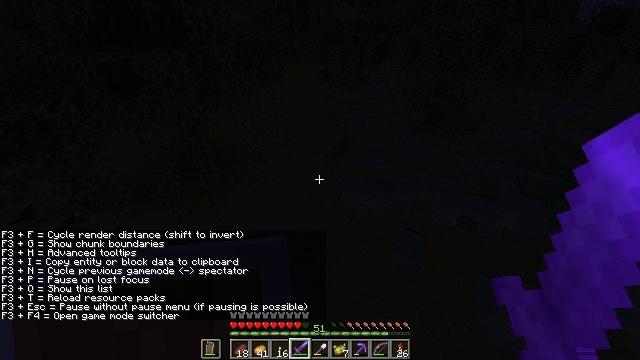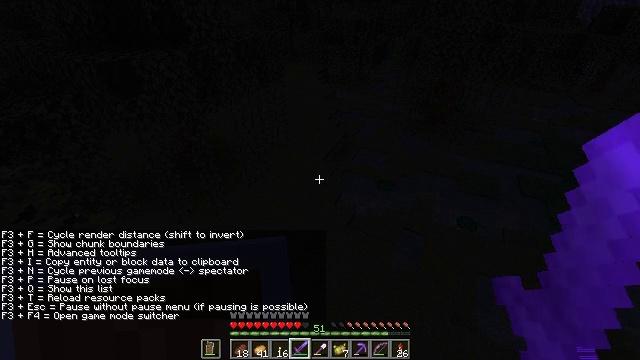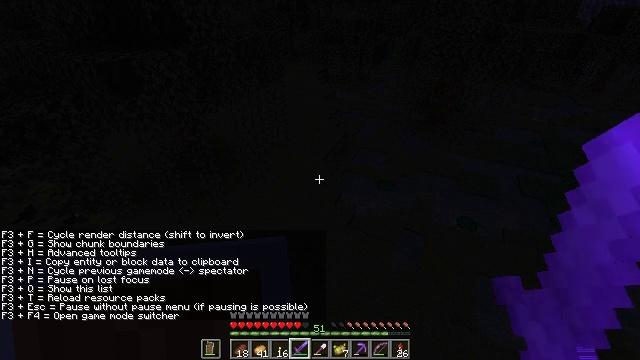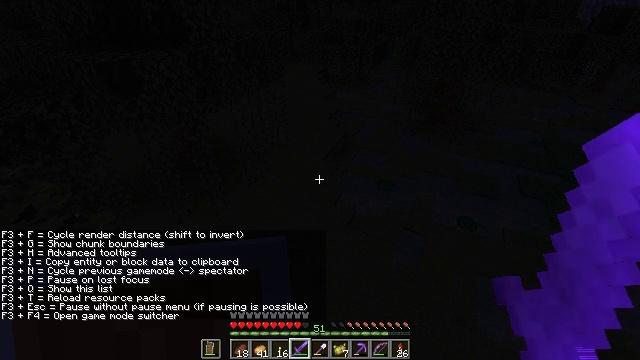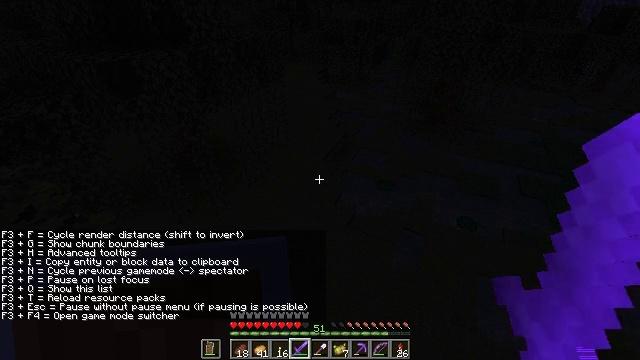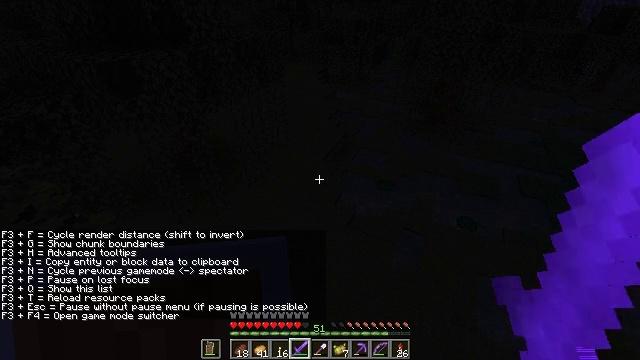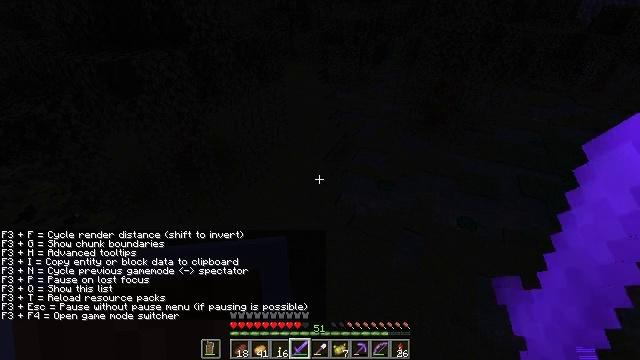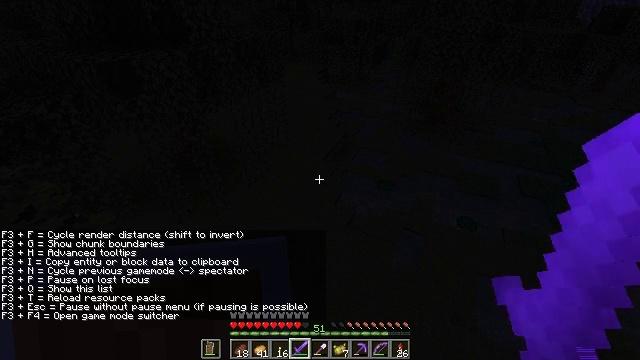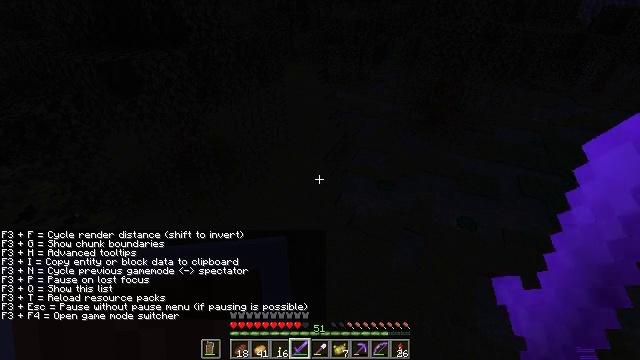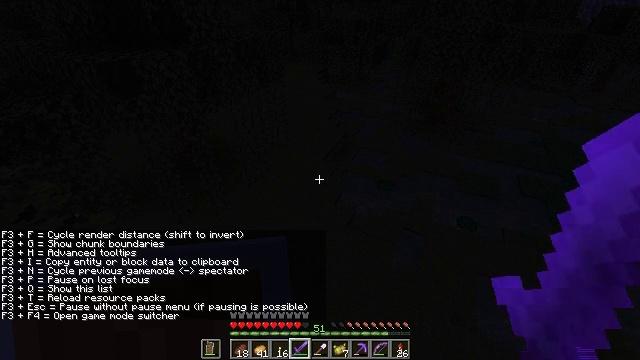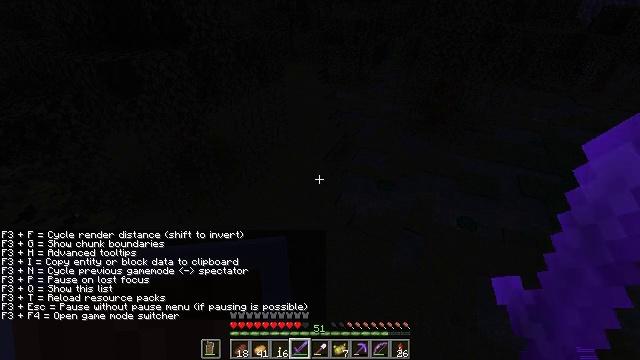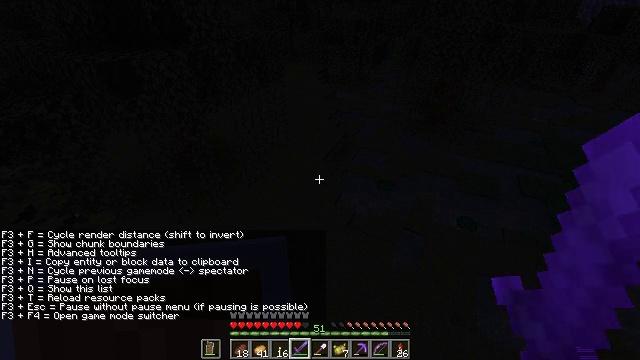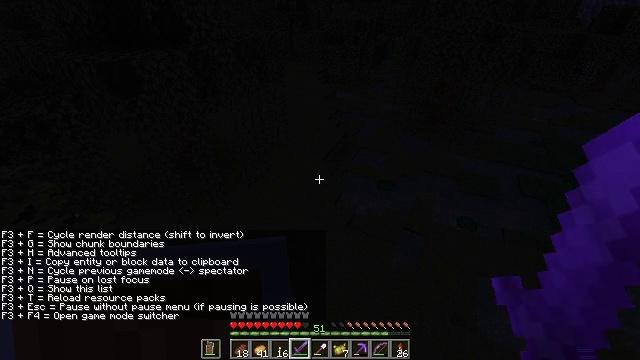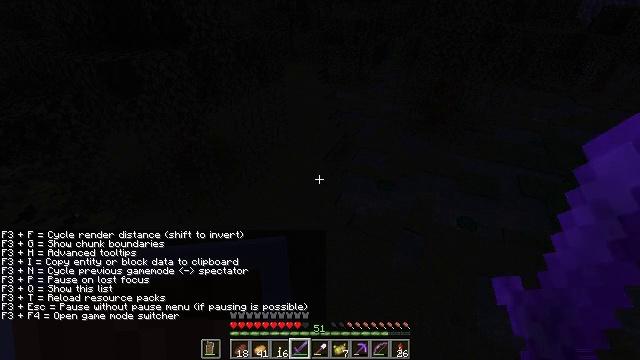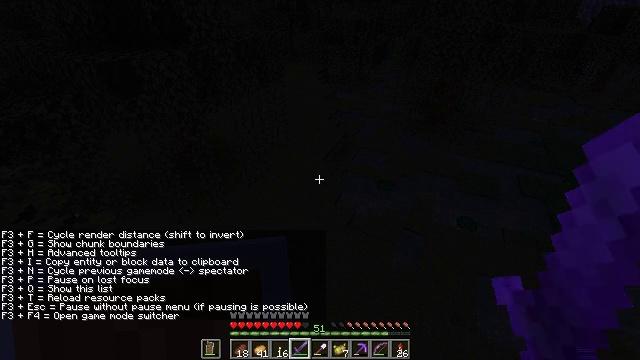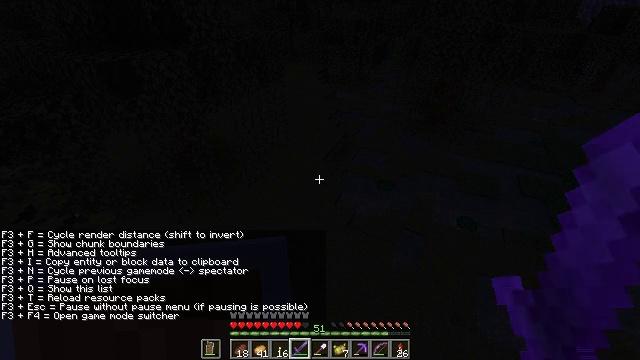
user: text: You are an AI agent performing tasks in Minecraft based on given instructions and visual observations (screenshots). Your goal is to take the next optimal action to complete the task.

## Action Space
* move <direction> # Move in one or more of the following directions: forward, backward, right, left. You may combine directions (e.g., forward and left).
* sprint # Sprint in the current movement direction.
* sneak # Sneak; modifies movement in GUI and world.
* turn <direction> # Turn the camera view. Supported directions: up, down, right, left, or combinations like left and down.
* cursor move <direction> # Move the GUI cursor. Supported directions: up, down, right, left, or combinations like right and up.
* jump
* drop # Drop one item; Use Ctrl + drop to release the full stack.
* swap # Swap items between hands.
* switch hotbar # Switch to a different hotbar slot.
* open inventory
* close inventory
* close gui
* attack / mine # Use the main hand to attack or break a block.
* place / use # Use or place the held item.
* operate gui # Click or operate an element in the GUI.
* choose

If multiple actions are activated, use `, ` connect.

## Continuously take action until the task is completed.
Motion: motion action
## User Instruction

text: Hunt a slime.
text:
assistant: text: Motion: drop
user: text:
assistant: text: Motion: drop
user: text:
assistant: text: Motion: drop
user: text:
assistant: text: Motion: no_op
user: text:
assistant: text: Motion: no_op
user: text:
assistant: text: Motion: no_op
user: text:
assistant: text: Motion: no_op
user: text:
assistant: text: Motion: no_op
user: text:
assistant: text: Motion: no_op
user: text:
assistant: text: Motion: no_op
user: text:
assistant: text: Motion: no_op
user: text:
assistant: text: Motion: no_op
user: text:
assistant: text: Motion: no_op
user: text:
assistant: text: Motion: no_op
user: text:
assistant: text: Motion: no_op
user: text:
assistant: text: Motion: no_op
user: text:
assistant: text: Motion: no_op
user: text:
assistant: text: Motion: no_op
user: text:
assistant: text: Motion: no_op
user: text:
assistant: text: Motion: no_op
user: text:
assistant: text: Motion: no_op
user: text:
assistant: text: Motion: no_op
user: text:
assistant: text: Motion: no_op
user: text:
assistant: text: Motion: no_op
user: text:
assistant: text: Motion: no_op
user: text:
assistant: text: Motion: no_op
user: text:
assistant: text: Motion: no_op
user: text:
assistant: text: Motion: no_op
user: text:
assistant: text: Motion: no_op
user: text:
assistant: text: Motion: no_op